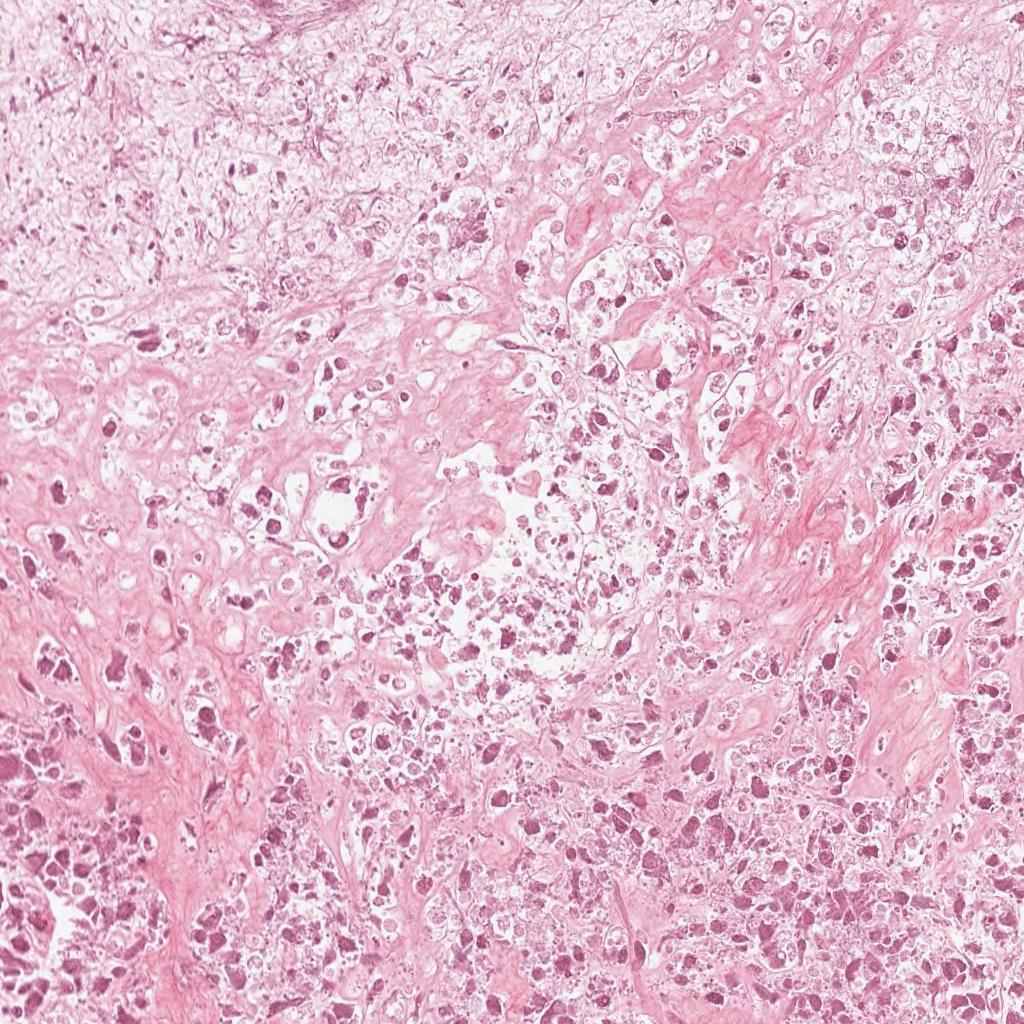
Label: Non-Viable-Tumor